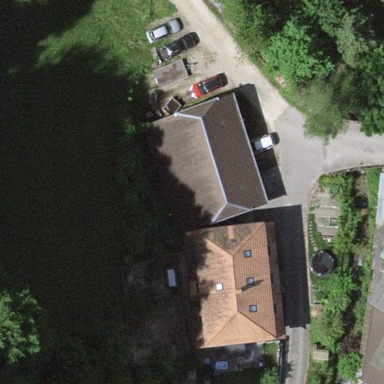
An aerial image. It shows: Rural barn.